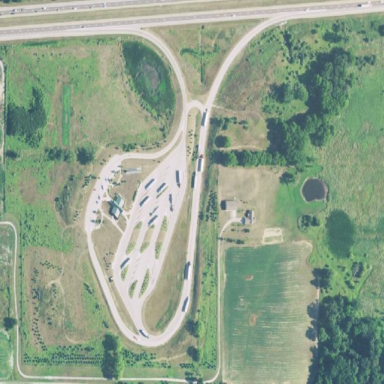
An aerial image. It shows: Rest area along the road.